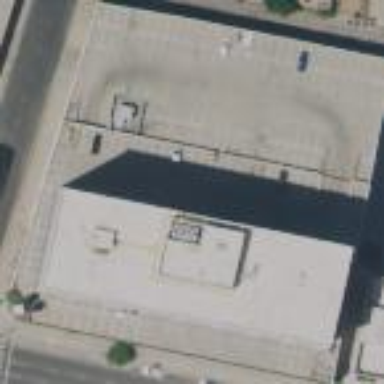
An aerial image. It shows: Commercial building.